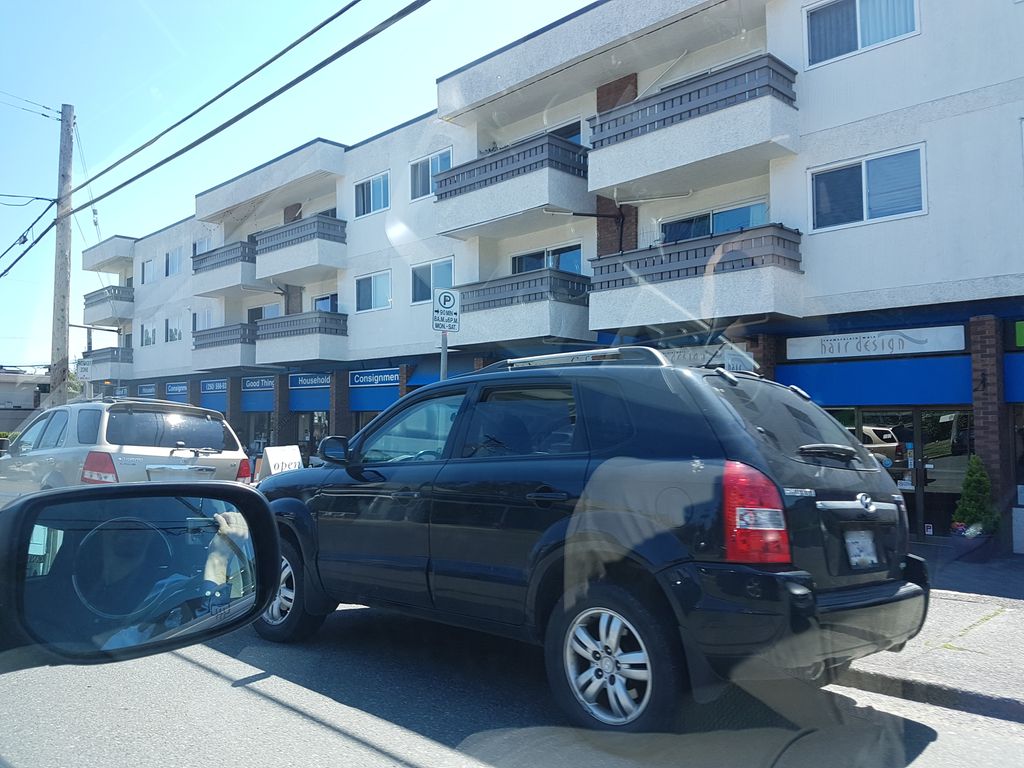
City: victoria